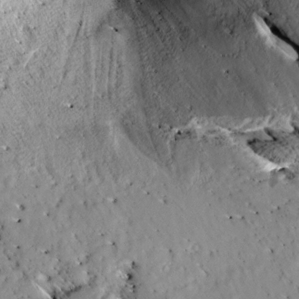
Label: non_frost